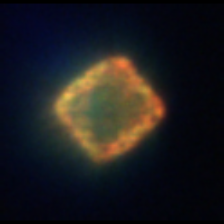
Taxon: Centric
Group: Diatoms